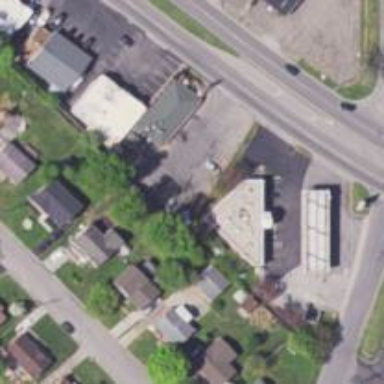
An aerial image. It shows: Convenience shop.